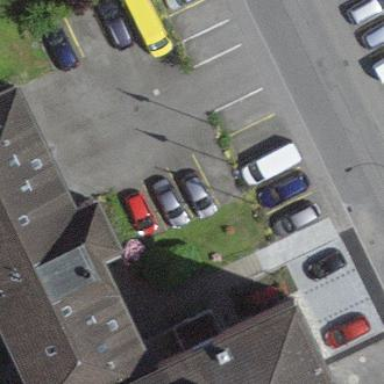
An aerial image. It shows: Parking area with surface.